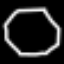
Label: octagon